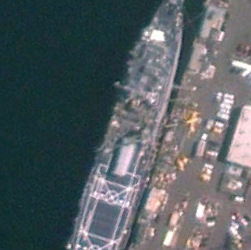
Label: combat